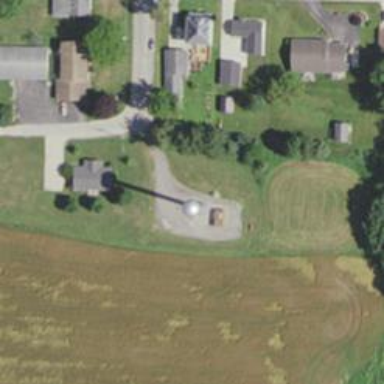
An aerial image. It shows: Water tower that is man-made.